Question: Thanks to @DoctorDerp for answering my earlier question...that lead me to making the CSS changes to the nav bar.
What I wanted to do was change the color of the nav bar.
For example, I put the code through jsFiddle: <URL>
'''
/* --- Style --- */
.navbar-nav > li > a {
padding-top:5px !important; padding-bottom:5px !important;
}
.navbar {
min-height:32px !important;
}
.navbar-default {
background-color: #1c1c1c;
border-color: #cccccc;
}
.navbar-default .navbar-text {
color: #ffffff;
}
.navbar-default .navbar-nav > li > a {
color: #ffffff;
}
.navbar-default .navbar-nav > li > a:hover, .navbar-default .navbar-nav > li > a:focus {
color: #ffffff;
}
'''
(The rest of the CSS is in the jsFiddle)
The color here is very simple. Black bar and grey hover color.
It works on the jsFiddle page.
But when I bring in the CSS into the code that I'm working on the nav bar is still grey. The background should be gray but not the nav bar.

Is there something that I'm missing to override the colors?
thanks.
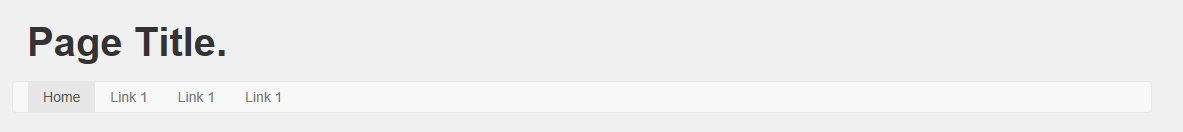
Answer: If you're using the same markup as in your other question, that inline style on that on your topmost div will be inherited by all of the child elements.
Two options:
1) Either remove that inline style and make it a class.
2) Add an important flag.
'''
.navbar-default {
background-color: #1C1C1C !important; /*this should do the trick I believe*/
border-color: #CCC;
}
'''